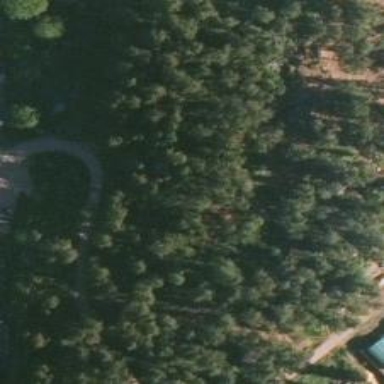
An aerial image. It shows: Disc golf basket.